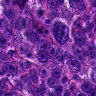
Metastatic tissue present: yes